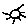
Label: sun